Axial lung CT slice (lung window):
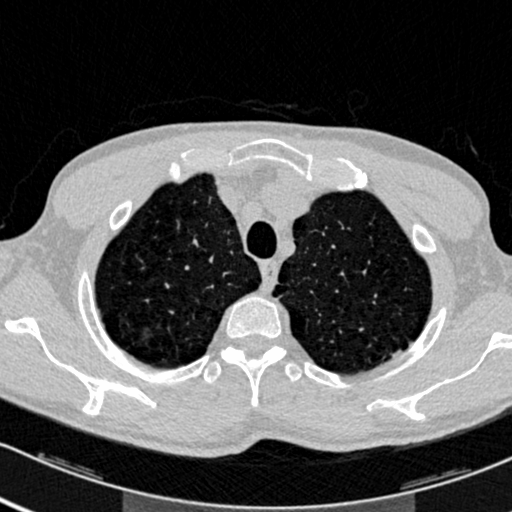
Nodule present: no